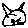
Label: cat